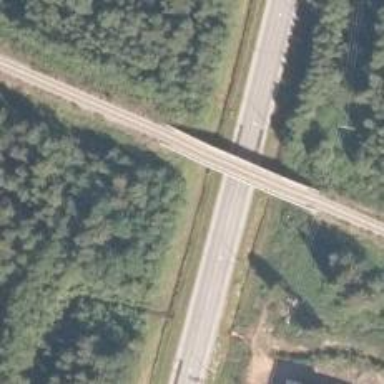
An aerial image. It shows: Continuous rail bridge over railway.